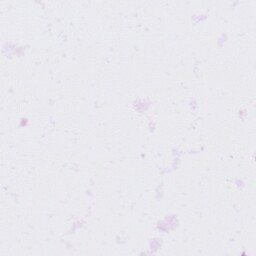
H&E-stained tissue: Lung